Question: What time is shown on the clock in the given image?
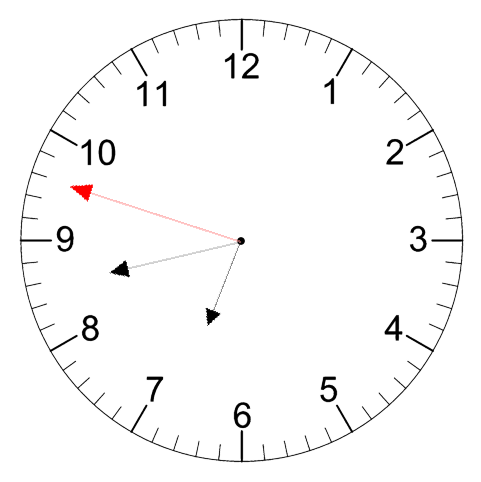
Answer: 06:42:48